Field crop: maize
Growth stage: 2
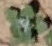
Species: chenopodium